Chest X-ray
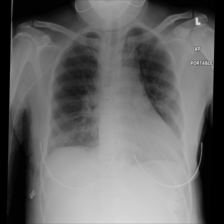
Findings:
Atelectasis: negative
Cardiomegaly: negative
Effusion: negative
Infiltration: negative
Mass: negative
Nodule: negative
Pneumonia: negative
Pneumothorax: negative
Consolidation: negative
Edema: negative
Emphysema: negative
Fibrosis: negative
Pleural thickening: negative
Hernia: negative